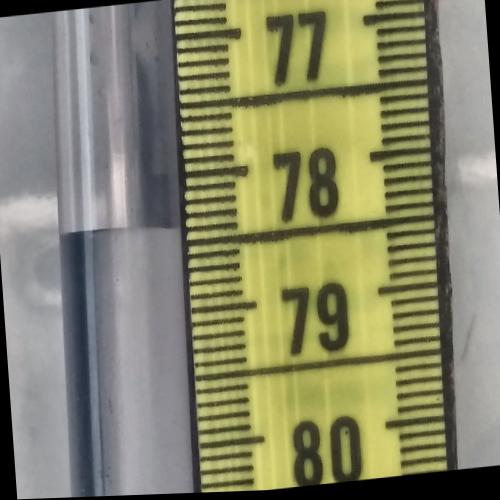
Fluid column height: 78.4 cm